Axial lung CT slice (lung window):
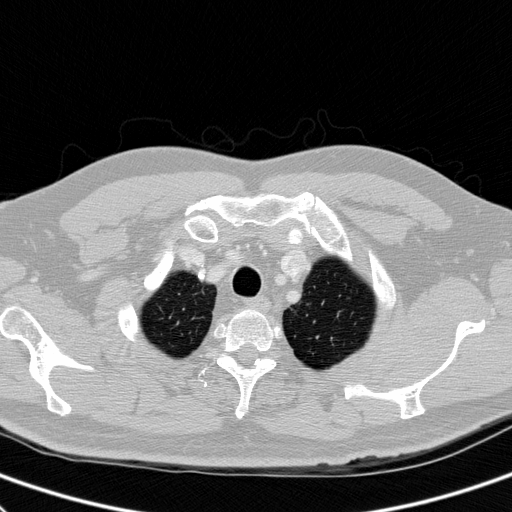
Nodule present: no